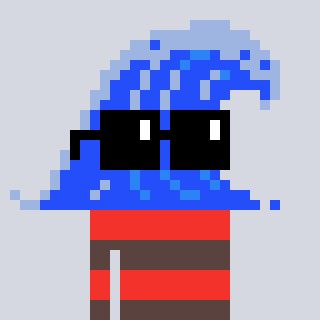
a pixel art character with square black sunglasses, a wave-shaped head and a darkbrown-colored body on a cool background